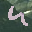
Label: 4